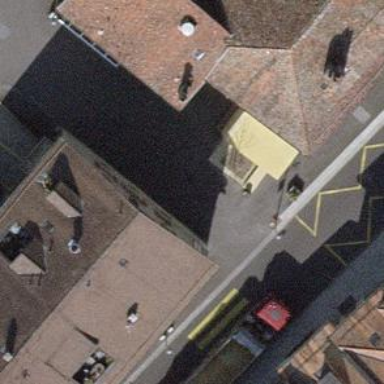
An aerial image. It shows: Hotel with restaurant.